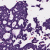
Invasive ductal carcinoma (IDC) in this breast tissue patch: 1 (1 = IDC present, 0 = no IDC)